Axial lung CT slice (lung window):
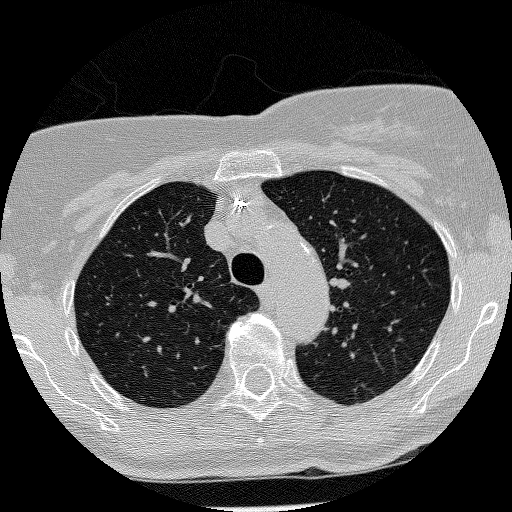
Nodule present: no